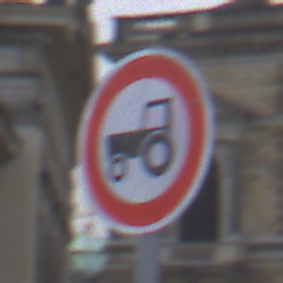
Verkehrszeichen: VerbotKraftfahrzeugeZuegeNichtSchneller25
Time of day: MorningAfternoon
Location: Outdoor (Urban)
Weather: PartlyCloudy
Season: NotSpecified
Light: Natural